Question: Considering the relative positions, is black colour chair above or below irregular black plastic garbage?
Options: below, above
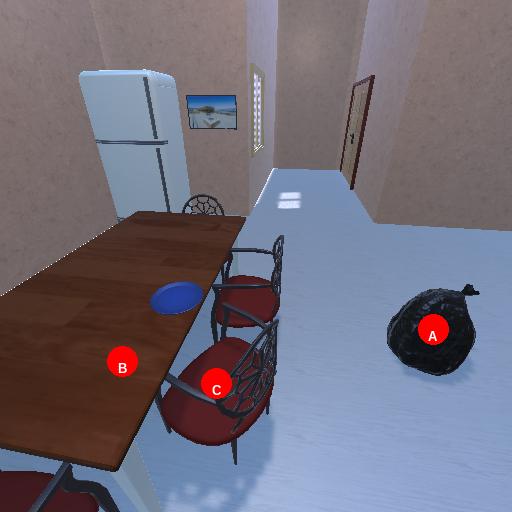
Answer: below